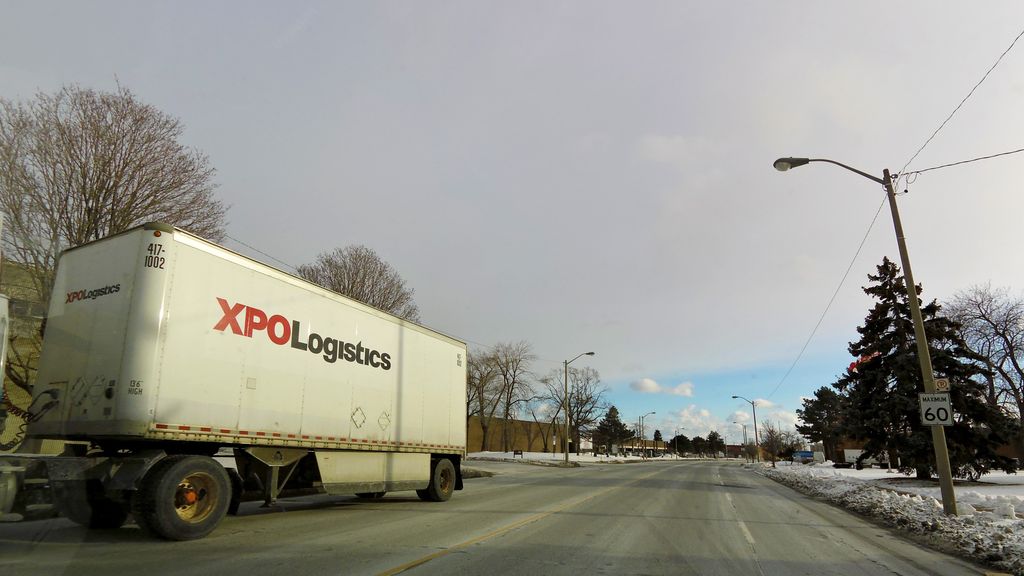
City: toronto